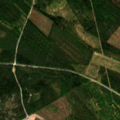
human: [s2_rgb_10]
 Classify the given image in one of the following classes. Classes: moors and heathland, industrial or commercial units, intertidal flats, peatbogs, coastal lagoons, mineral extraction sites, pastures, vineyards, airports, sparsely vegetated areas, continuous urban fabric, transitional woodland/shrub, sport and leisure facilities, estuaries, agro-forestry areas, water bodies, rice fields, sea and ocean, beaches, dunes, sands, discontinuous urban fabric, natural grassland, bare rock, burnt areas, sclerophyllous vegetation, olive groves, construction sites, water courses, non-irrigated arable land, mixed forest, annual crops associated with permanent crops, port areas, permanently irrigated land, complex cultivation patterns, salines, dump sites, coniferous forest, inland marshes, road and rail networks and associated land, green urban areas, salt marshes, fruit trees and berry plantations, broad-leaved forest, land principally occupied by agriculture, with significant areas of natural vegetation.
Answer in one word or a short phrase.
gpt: coniferous forest, mixed forest